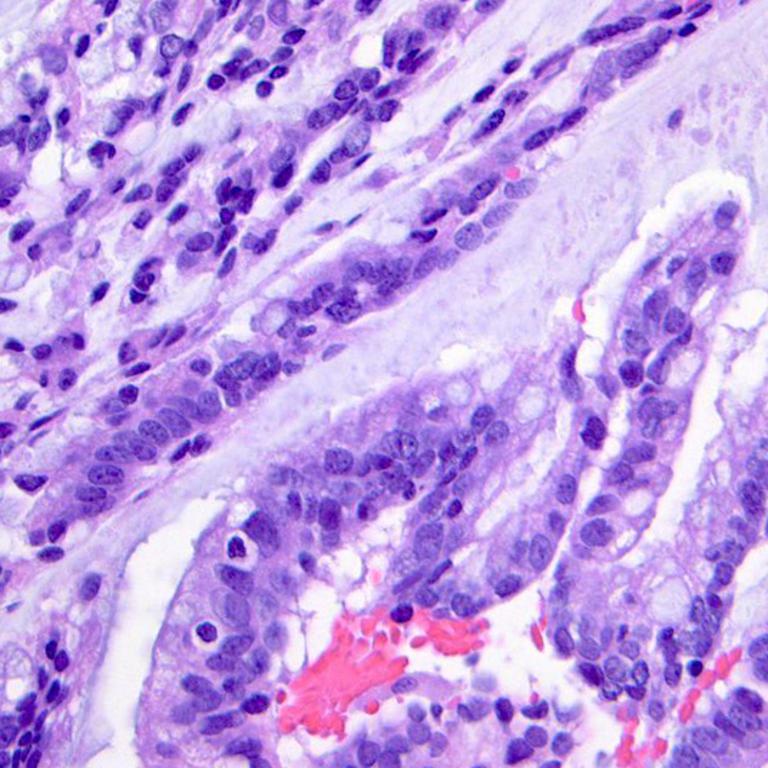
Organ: colon
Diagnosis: adenocarcinomas